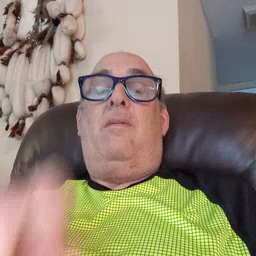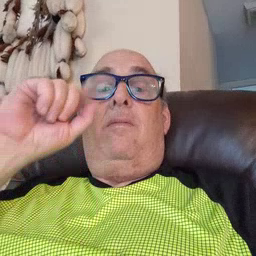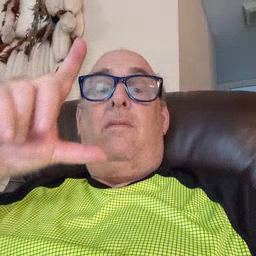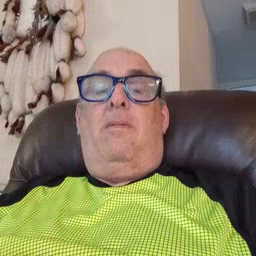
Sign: awake